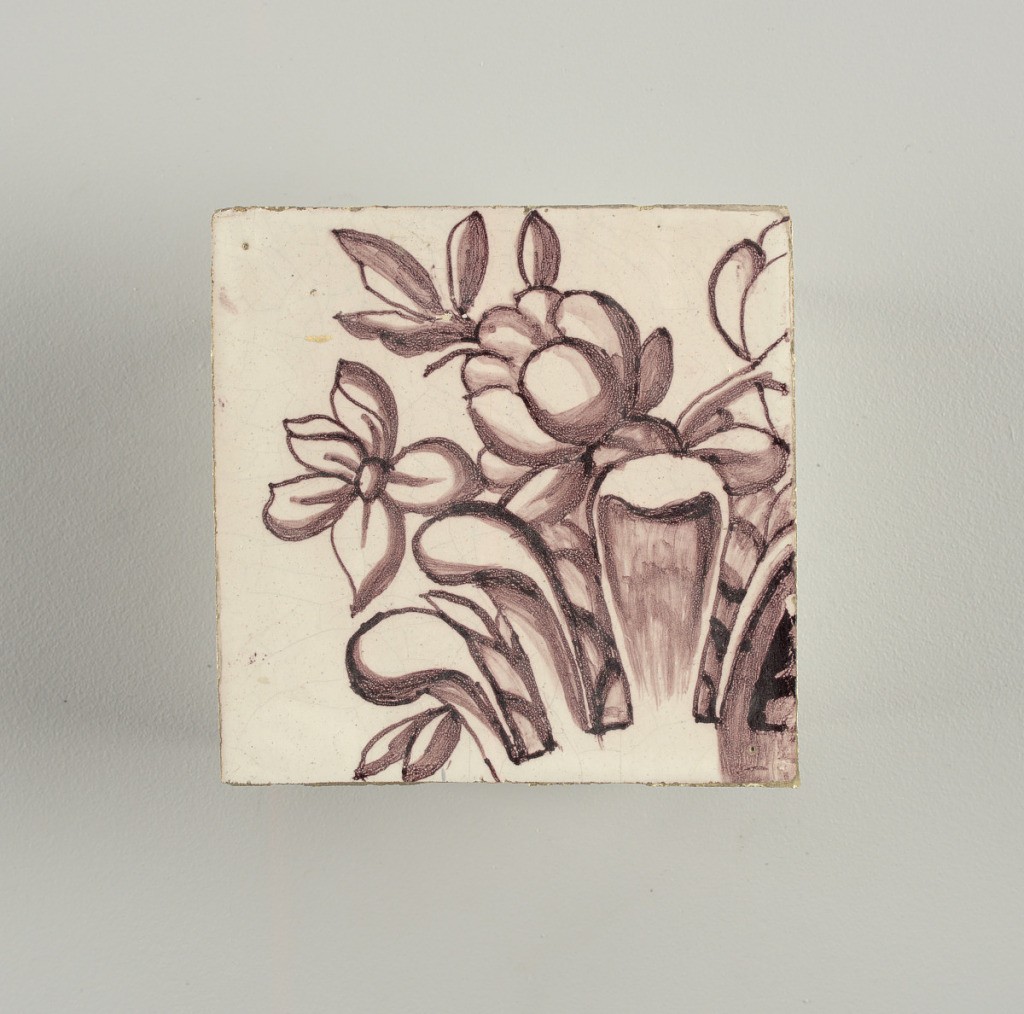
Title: Panel
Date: ca. 1725
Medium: Tin-glazed earthenware, underglaze manganese decoration
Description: Tile from upright rectangular panel of tiles; dark purple (manganese) on white ground showing arched framework; oval cartouche bearing double monogram (probably Lubert Adolf Torck), supported by pair of nude amors; pair of small amors holding crown above, borne by pair of female terms; surrounded by leafscrolls and foliations, with pair of flower-filled urns; top center, lunetted amor's head pendented with rosetted lattice cartouche.

To be used in Rozendaal Castel. Intended to be viewed inset into a wall- indicated by the inclusion of a trompe-l'oeil marbleized edge that surrounds three sides of the panel.